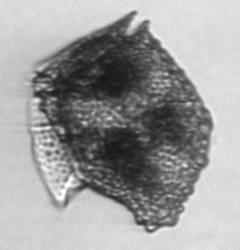
Label: Dinophysis_norvegica